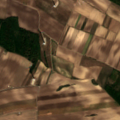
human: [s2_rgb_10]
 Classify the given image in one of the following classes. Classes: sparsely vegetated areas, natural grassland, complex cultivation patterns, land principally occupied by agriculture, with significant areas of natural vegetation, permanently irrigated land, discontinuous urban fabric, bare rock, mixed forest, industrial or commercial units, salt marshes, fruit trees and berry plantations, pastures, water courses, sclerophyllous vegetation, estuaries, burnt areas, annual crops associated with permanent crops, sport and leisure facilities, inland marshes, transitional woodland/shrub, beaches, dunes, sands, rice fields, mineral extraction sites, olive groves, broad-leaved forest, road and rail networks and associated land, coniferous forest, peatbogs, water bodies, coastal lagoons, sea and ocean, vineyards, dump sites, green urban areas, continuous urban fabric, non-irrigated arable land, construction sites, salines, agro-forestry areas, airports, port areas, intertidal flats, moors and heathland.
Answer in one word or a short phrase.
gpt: non-irrigated arable land, land principally occupied by agriculture, with significant areas of natural vegetation, broad-leaved forest